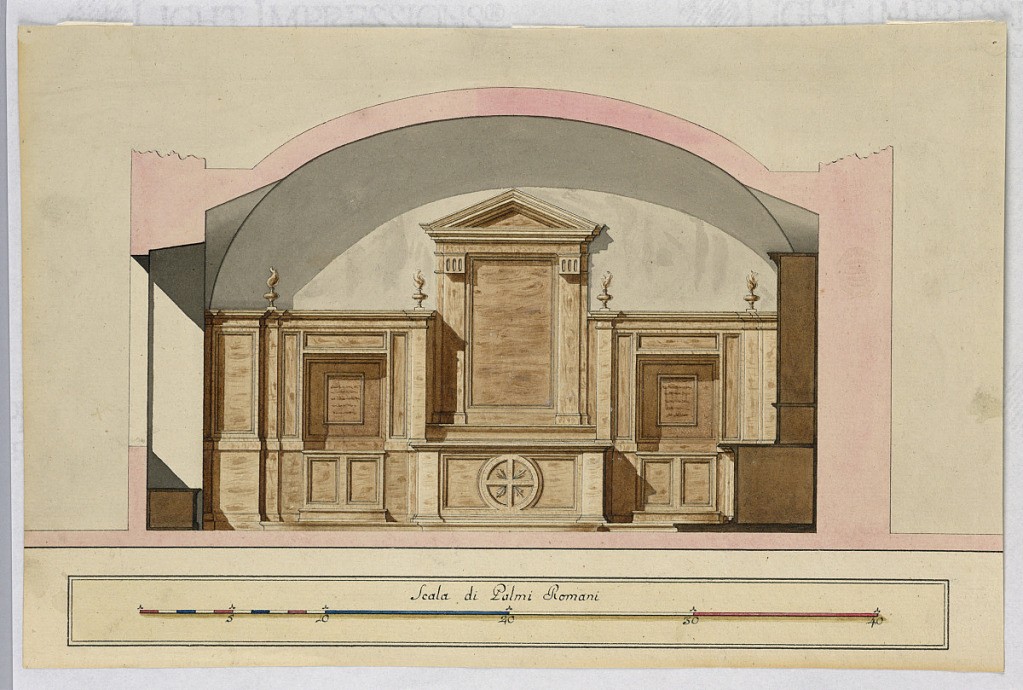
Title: Project for the Interior of the Sacristy of St. Giovanni de’ Florentini in Rome
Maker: Giuseppe Palazzi, Italian, 1740 - 1810
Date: late 18th century
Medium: Pen and ink, brush and watercolor on paper
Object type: Drawing
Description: Section. A variation of 1901-39-1593  in heavier and more austere form, darker colors and no pictures. The scale is colored red, white and blue.